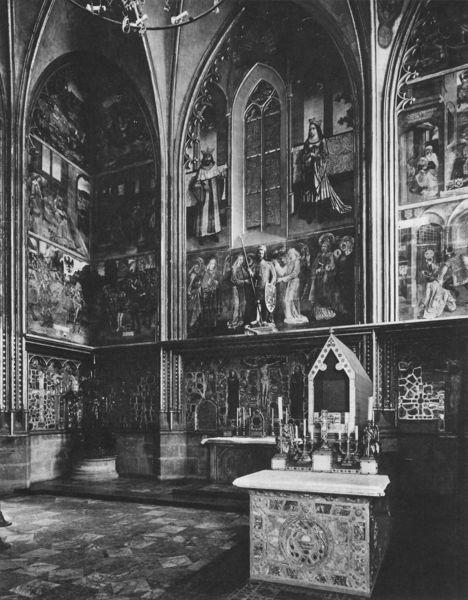
Titel: Wenzelskapelle im Prager Veitsdom
Standort: Prag, Veitsdom (EU - Tschechische Republik)
Schlagwörter: adler, fenster, lampen, raum, säulen, stein, kirche, innen, gotik, krone, bilder, pflaster, figuren, könig, lanze, wandmalerei, kerze, kerzen, kronleuchter, leuchter, foto, fotografie, schild, kreuz, schwarzweiß, ritter, altar, kathedrale, gotisch, spitzbogen, fresken, krönung, königin, heilige, heilig, fresco, armleuchter, tabernakel, strahler